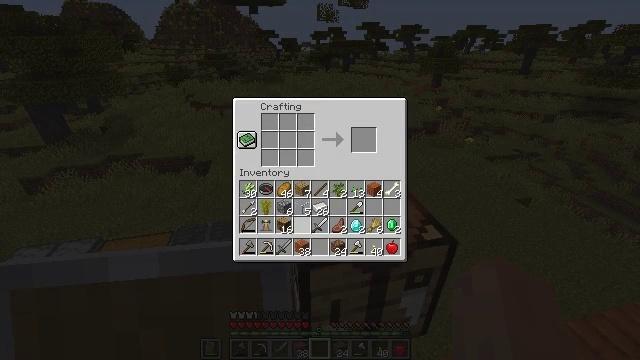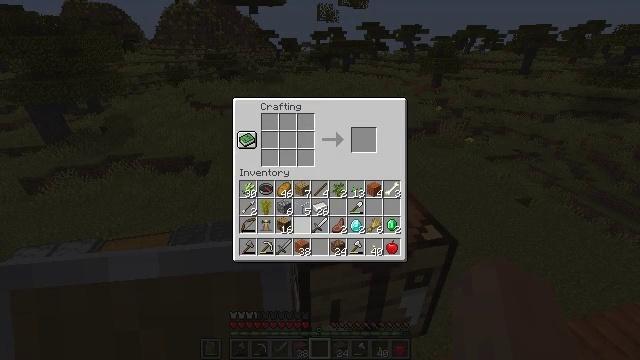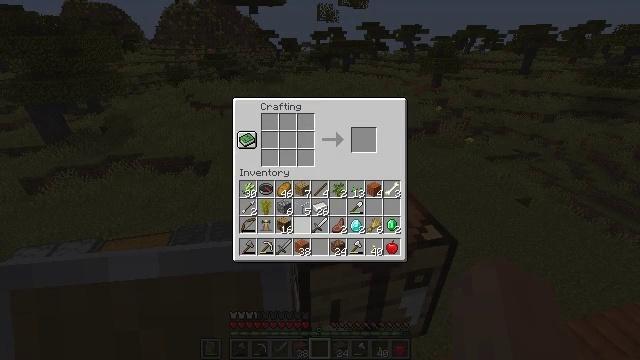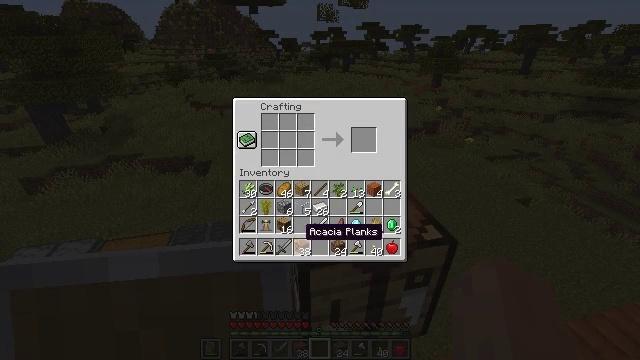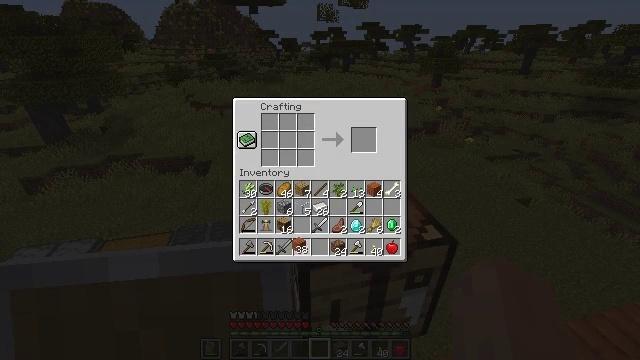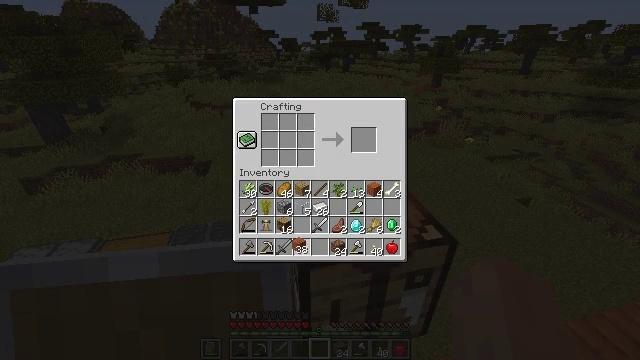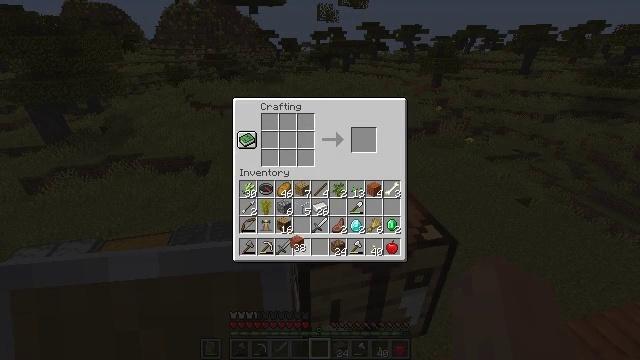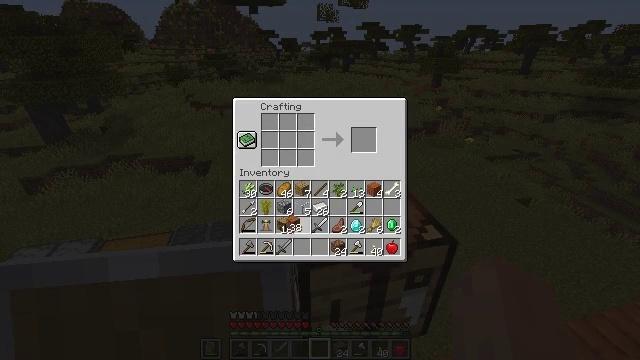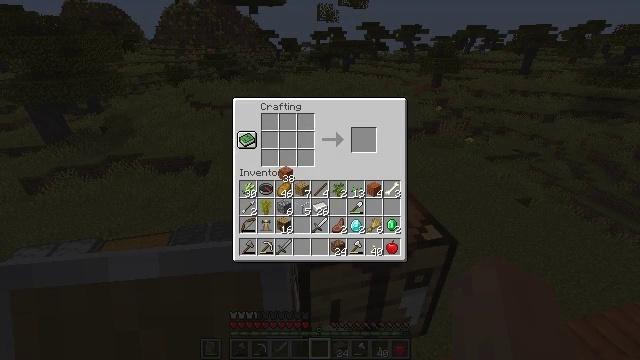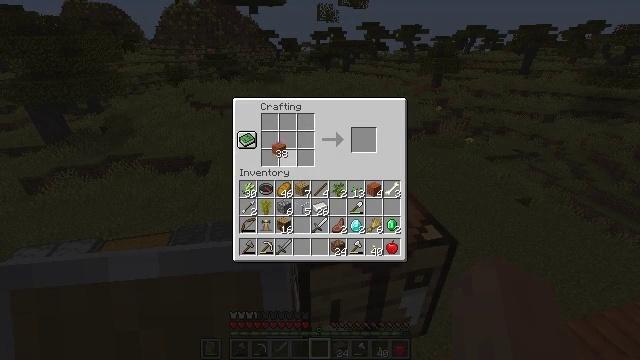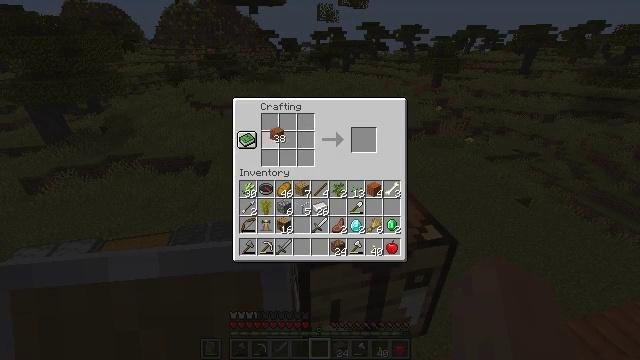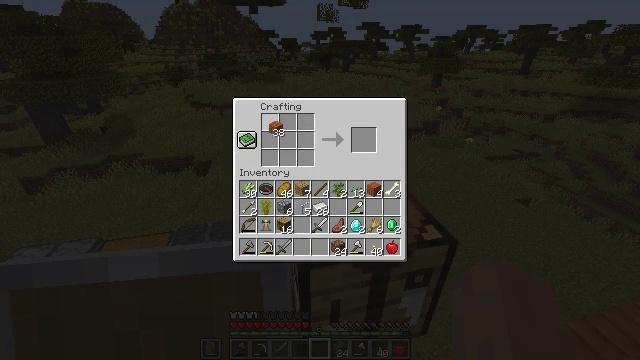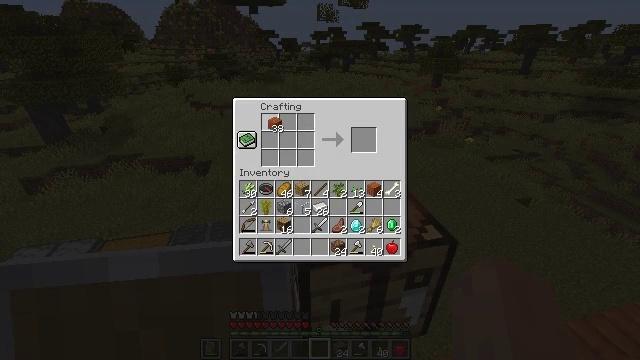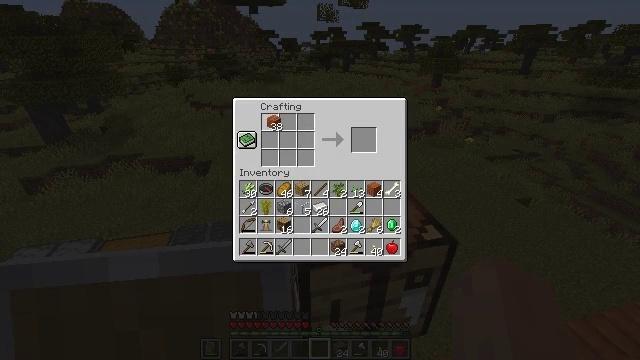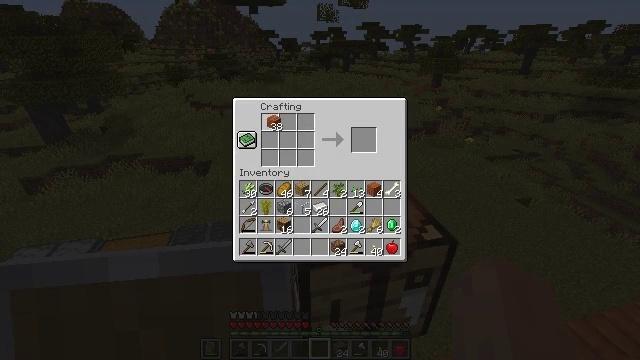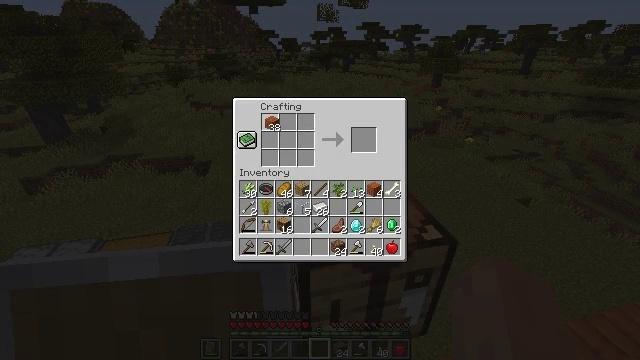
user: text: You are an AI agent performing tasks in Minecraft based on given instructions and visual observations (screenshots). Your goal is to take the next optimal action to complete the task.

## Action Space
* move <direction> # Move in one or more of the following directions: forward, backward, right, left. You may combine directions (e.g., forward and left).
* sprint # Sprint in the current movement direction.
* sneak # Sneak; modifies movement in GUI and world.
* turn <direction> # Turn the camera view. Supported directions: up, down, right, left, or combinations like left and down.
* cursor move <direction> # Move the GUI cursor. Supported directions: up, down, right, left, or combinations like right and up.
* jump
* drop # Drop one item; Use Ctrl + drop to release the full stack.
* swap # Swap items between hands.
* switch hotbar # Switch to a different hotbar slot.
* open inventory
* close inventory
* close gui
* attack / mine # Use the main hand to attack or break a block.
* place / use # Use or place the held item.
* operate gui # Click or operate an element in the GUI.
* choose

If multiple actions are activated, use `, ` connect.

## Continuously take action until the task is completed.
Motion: motion action
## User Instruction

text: Make acacia stairs with acacia planks.
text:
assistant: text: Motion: no_op
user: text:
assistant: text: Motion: no_op
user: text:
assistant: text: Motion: cursor move down
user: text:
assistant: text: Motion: operate gui
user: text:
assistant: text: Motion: operate gui
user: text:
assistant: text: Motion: operate gui
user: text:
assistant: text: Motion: cursor move up
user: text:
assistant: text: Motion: cursor move left and up
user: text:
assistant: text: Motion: cursor move up
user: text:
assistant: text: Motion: cursor move up
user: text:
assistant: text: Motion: no_op
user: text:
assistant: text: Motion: no_op
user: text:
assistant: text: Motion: no_op
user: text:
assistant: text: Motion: operate gui
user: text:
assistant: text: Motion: operate gui
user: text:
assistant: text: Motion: cursor move down, operate gui
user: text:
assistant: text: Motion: operate gui
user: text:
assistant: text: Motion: operate gui
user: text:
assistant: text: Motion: operate gui
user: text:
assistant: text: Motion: operate gui
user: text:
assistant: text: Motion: operate gui
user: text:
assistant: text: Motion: operate gui
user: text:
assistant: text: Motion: operate gui
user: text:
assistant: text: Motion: operate gui
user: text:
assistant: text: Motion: operate gui
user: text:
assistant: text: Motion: operate gui
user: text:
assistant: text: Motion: operate gui
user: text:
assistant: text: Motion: operate gui
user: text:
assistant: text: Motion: operate gui
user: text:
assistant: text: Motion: cursor move right, operate gui